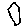
Label: hexagon